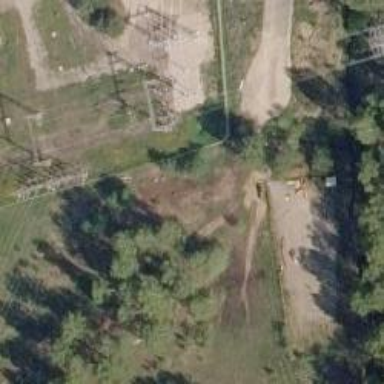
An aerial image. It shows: Disc golf course with baskets for players. Enjoy playing disc golf in the leisure land.